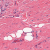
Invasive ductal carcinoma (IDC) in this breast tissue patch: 0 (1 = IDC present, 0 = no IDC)